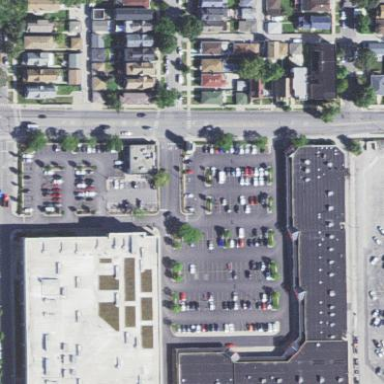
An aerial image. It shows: Retail building.